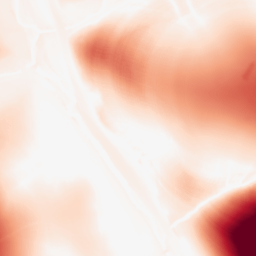
Category: morphological
Decomposition family: morphological
Decomposition parameters: operation: opening
size: 100
Upsampling method: cubic_mitchell
Upsampling parameters: scale: 4
Upsampling scale: 4